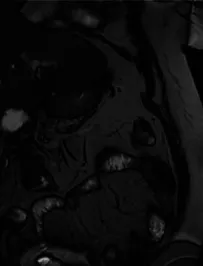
Coronal.
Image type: radiology (mri)